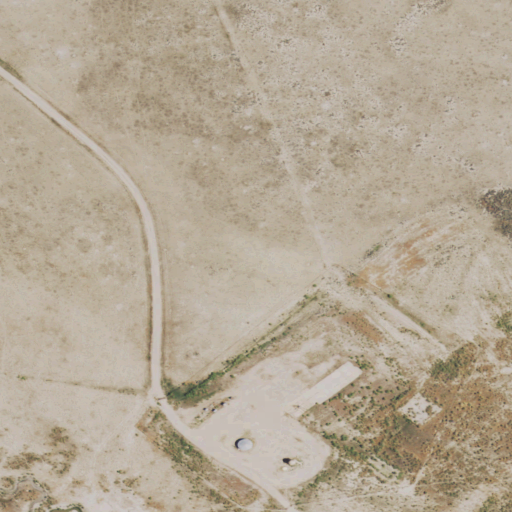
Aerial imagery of plain(s) in Wyoming named Ralston Flats containing shrub, low intensity development, and open development